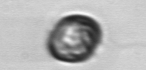
Label: Dinophyceae